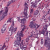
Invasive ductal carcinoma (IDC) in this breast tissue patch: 0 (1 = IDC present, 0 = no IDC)